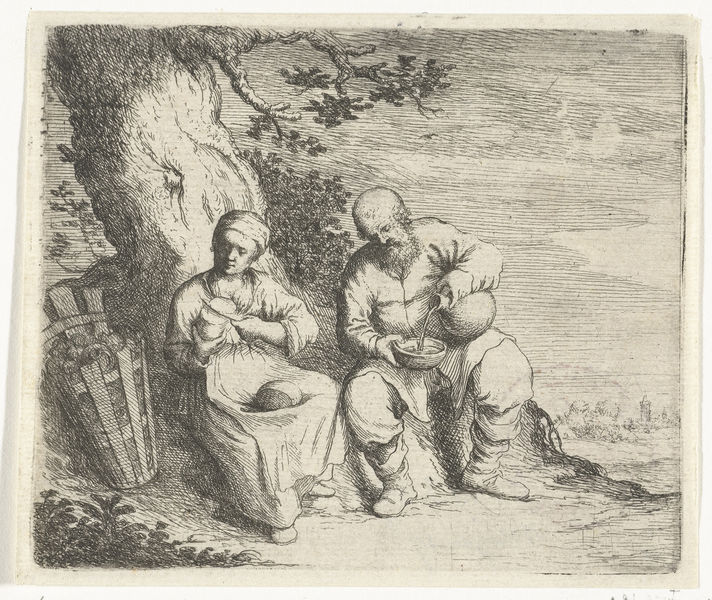
Titel: Een man en een vrouw zitten te eten onder een boom
Künstler: Willem Basse
Standort: Amsterdam
Institution: Rijksmuseum
Schlagwörter: baum, himmel, mann, wasser, landschaft, stadt, frau, hintergrund, skizze, szene, zeichnung, weg, bart, messer, schale, ast, natur, stamm, strauch, busch, land, paar, turm, früchte, krug, apfel, schürze, äpfel, man, ort, bäuerin, kiepe, dorf, pause, rast, wein, kopftuch, korb, brot, bauer, kohle, zweig, druck, schraffur, radierung, stich, bleistift, stiefel, mahlzeit, kohlezeichnung, schneiden, eiche, brotlaib, brotzeit, tragekorb, gießen, raierung, bauern mittelalter